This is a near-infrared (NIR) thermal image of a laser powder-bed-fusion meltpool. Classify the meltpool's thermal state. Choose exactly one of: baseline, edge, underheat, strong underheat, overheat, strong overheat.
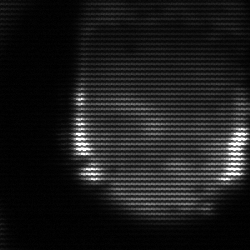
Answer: edge